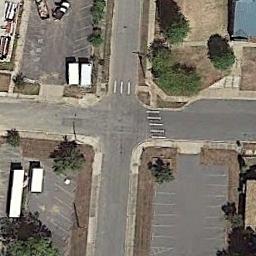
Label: intersection